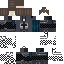
A male human skin with dark skin, wearing brown long hair dressed in a black armor chest and black pants, featuring a closed mouth.